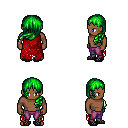
a pixel art fantasy rpg character, male body template, human, dark skin, red tattered cape, magenta pants, green left-swept hairstyle, ghillies, four views (front, back, left, right), 2x2 character sprite sheet, small pixel art, hard edges, no anti-aliasing